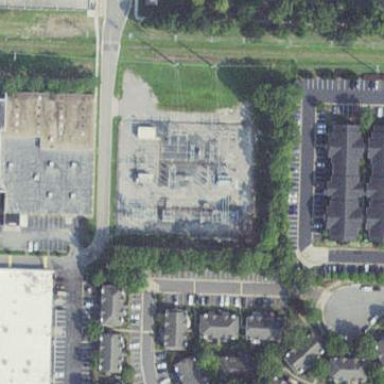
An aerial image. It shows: Distribution level power substation surrounded by fence.